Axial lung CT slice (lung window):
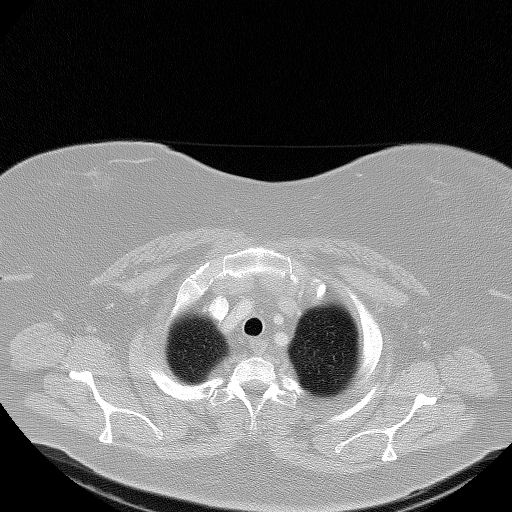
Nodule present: no